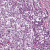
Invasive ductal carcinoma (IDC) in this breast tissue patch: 1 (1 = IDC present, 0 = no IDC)